Aerial crown-view tile of a tropical tree (Barro Colorado Island, Panama), acquired 20250915:
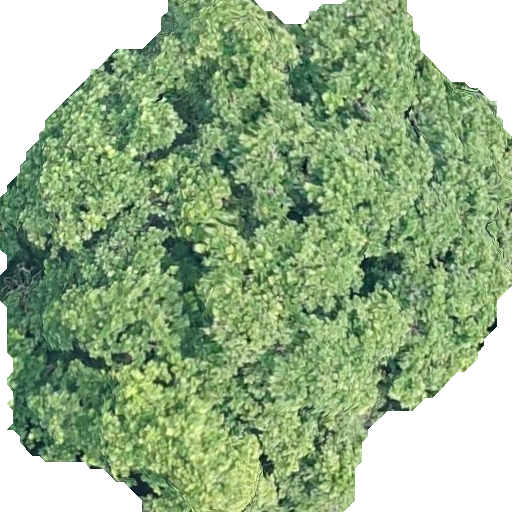
Species: Anacardium excelsum
GBIF accepted scientific name: Anacardium excelsum
Crown area: 313.035 m²